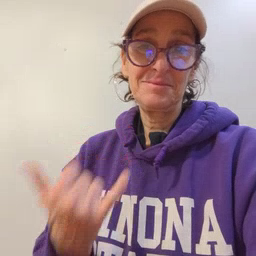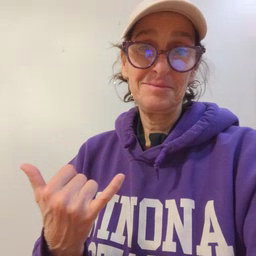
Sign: now